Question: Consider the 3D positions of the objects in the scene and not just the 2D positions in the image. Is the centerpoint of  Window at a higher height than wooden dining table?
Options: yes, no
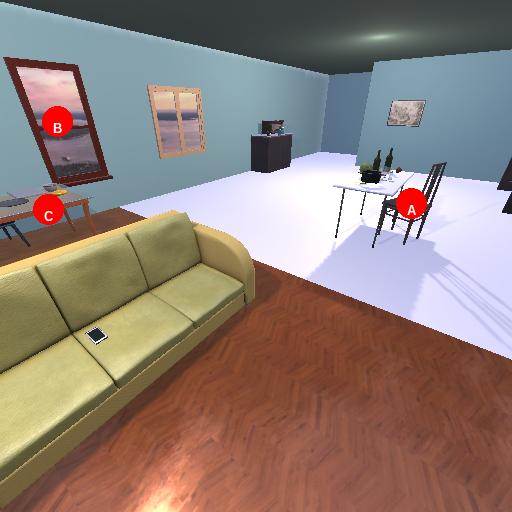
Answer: yes